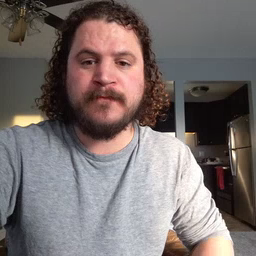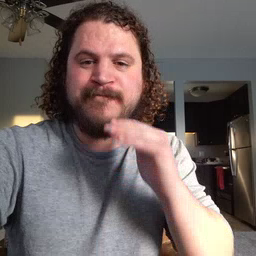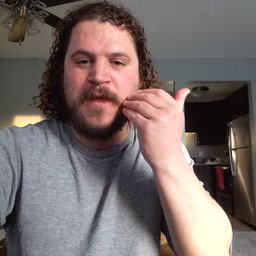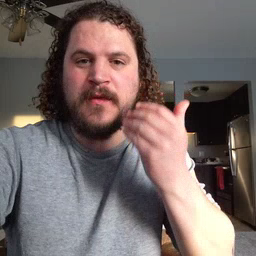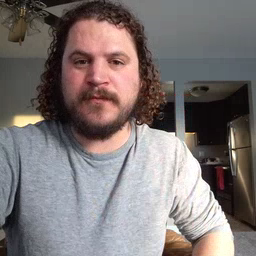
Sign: smile